Field crop: maize
Growth stage: 2
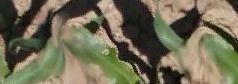
Species: maize